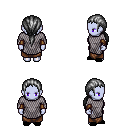
a pixel art fantasy rpg character, female body template, dark elf, purple skin, chain mail, robe skirt, gray ponytail hairstyle, leather bracers, black slippers, four views (front, back, left, right), 2x2 character sprite sheet, small pixel art, hard edges, no anti-aliasing